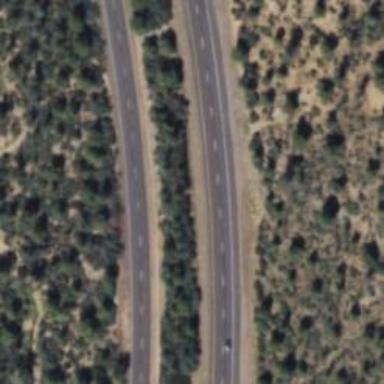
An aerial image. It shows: Expressway with asphalt surface classified as trunk highway.